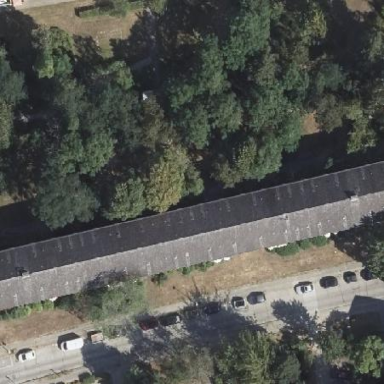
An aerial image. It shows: Gabled roof on building that houses apartments.